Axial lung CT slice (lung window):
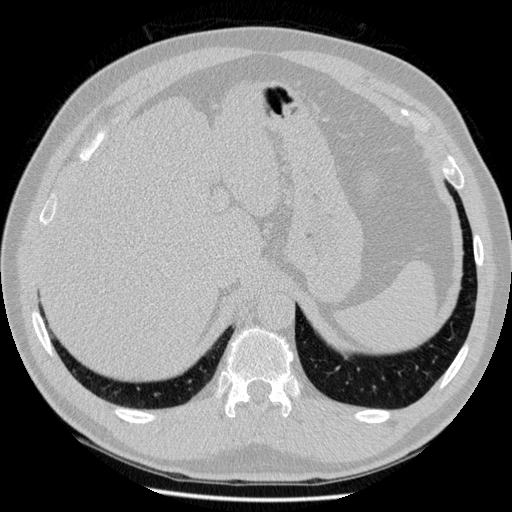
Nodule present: no